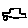
Label: car